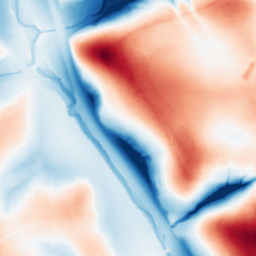
Category: classical
Decomposition family: uniform
Decomposition parameters: size: 100
Upsampling method: sinc_hamming
Upsampling parameters: scale: 2
kernel_size: 8
Upsampling scale: 2